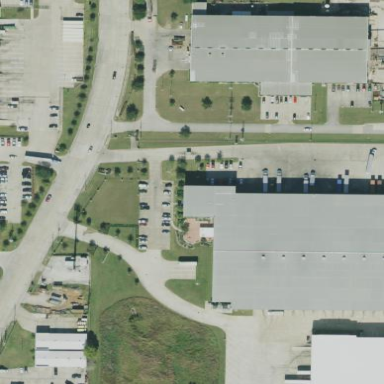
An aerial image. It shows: Commercial building.